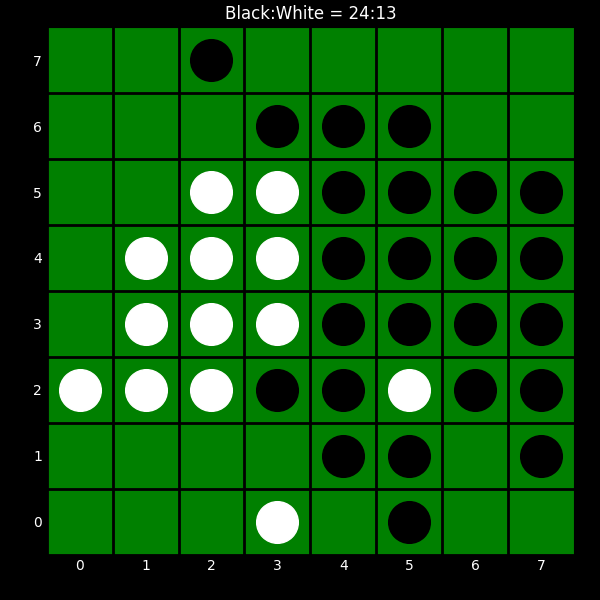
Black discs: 24
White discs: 13